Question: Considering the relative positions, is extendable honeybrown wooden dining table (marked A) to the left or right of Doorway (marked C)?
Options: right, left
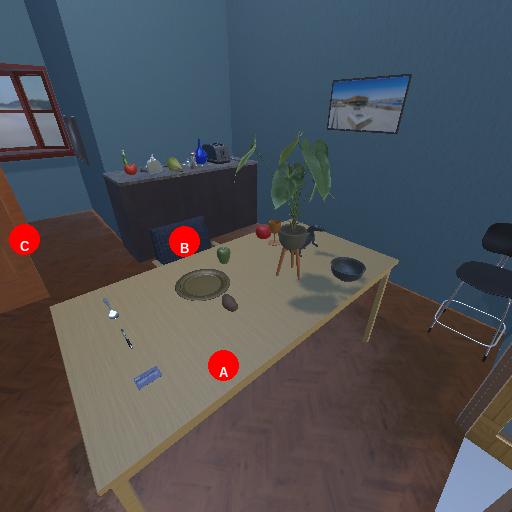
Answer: right